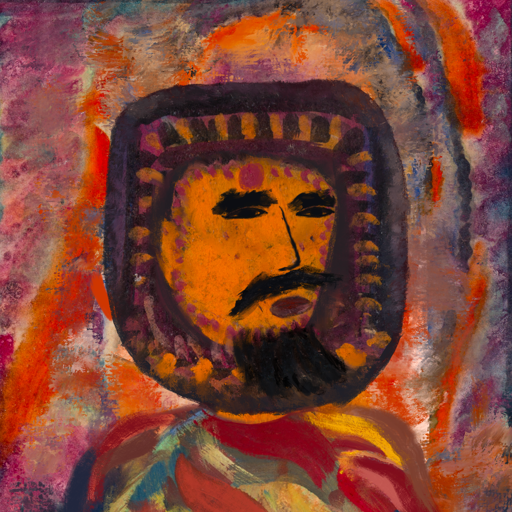
Background: Experience, Head And Neck Side: Doll_w_Hair, Face Side: Mosgoul, Bust: Mother_And_Son_Son, Hair Side: Blank, Head Accessory: Blank, Second Necklace: Blank, Necklace: Blank, Baby: Blank